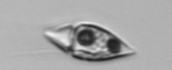
Label: Amphidinium